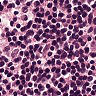
Metastatic tissue present: no